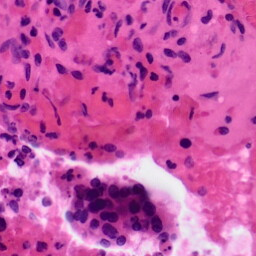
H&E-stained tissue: Colon